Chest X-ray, PA view. Patient: 52 years old, sex M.
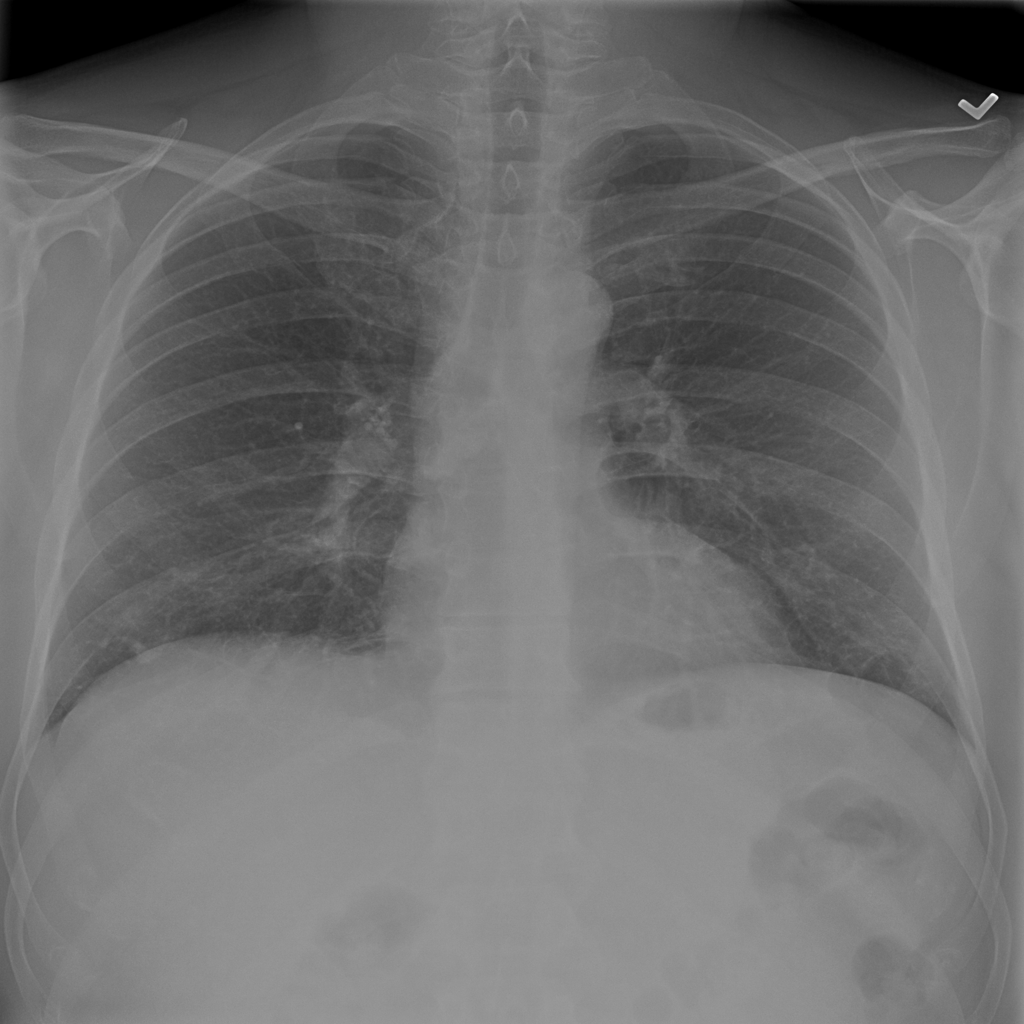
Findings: No Finding